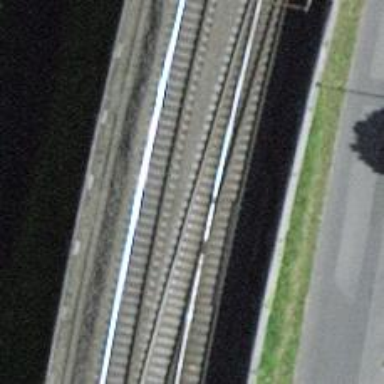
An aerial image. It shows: Rail siding with electrified contact line on embankment.